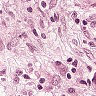
Metastatic tissue present: yes